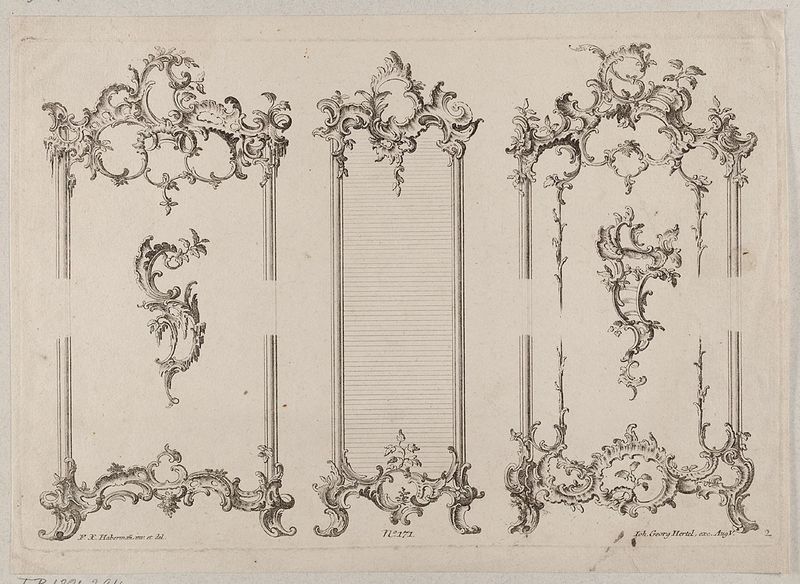
Titel: Drei Spiegelrahmen
Künstler: Franz Xaver Habermann
Standort: Hamburg
Institution: Museum für Kunst und Gewerbe Hamburg
Schlagwörter: geschwungen, zeichnung, ornament, barock, spiegel, rokoko, grafik, graphik, dekor, floral, verzierung, fotografie, photographie, druckgraphik, druckgrafik, radierung, entwurf, kunstgewerbe, kunsthandwerk, vertäfelung, rocaille, style, reproduktionen, industriedesign, druckerzeugnisse, ornamentstich, vorlageblätter